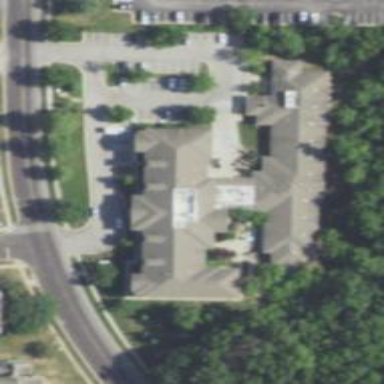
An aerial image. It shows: Nursing home.